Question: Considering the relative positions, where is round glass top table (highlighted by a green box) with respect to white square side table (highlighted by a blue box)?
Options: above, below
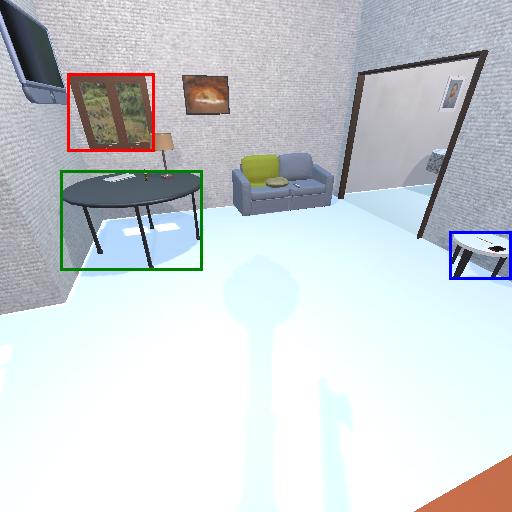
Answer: above